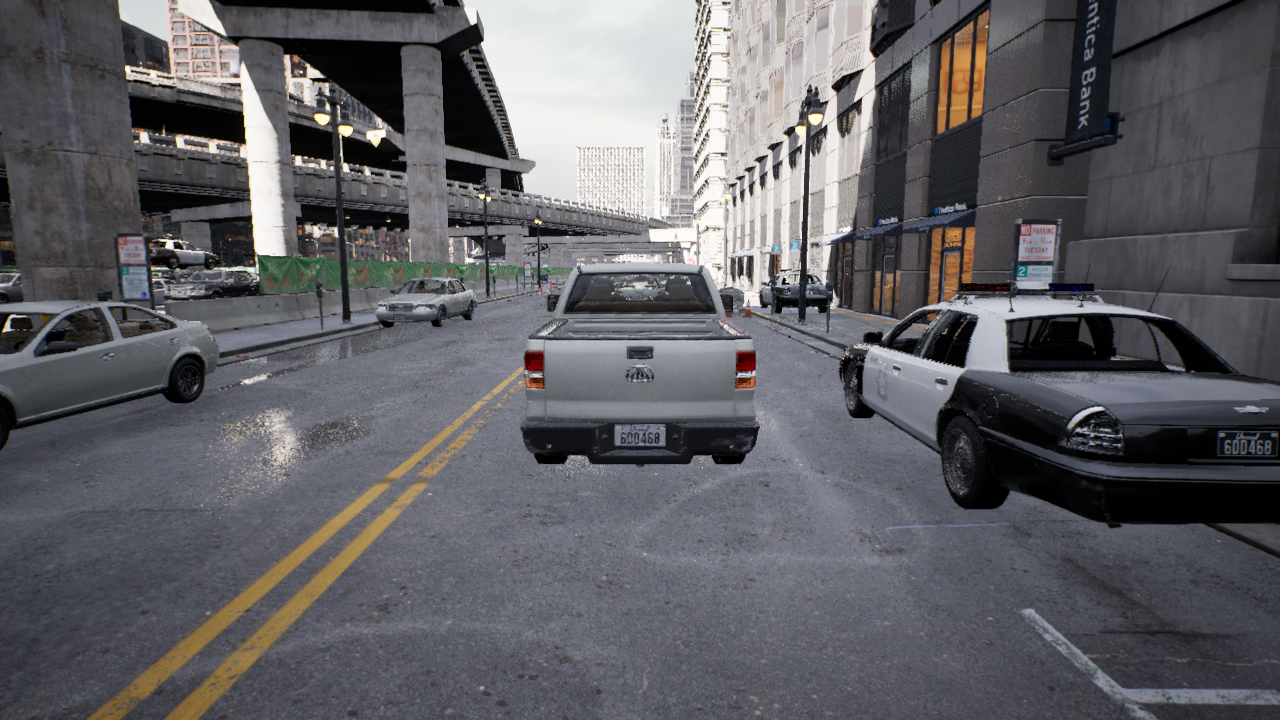
Venue: downtown
Lighting: clear day
Vehicle rig: pickup